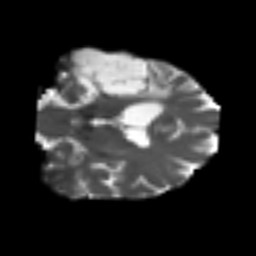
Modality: T2w
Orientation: coronal
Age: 54
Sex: male
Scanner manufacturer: siemens
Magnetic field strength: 3 T
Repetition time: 5.561 s
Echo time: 0.0788 s